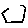
Label: hexagon